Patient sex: M
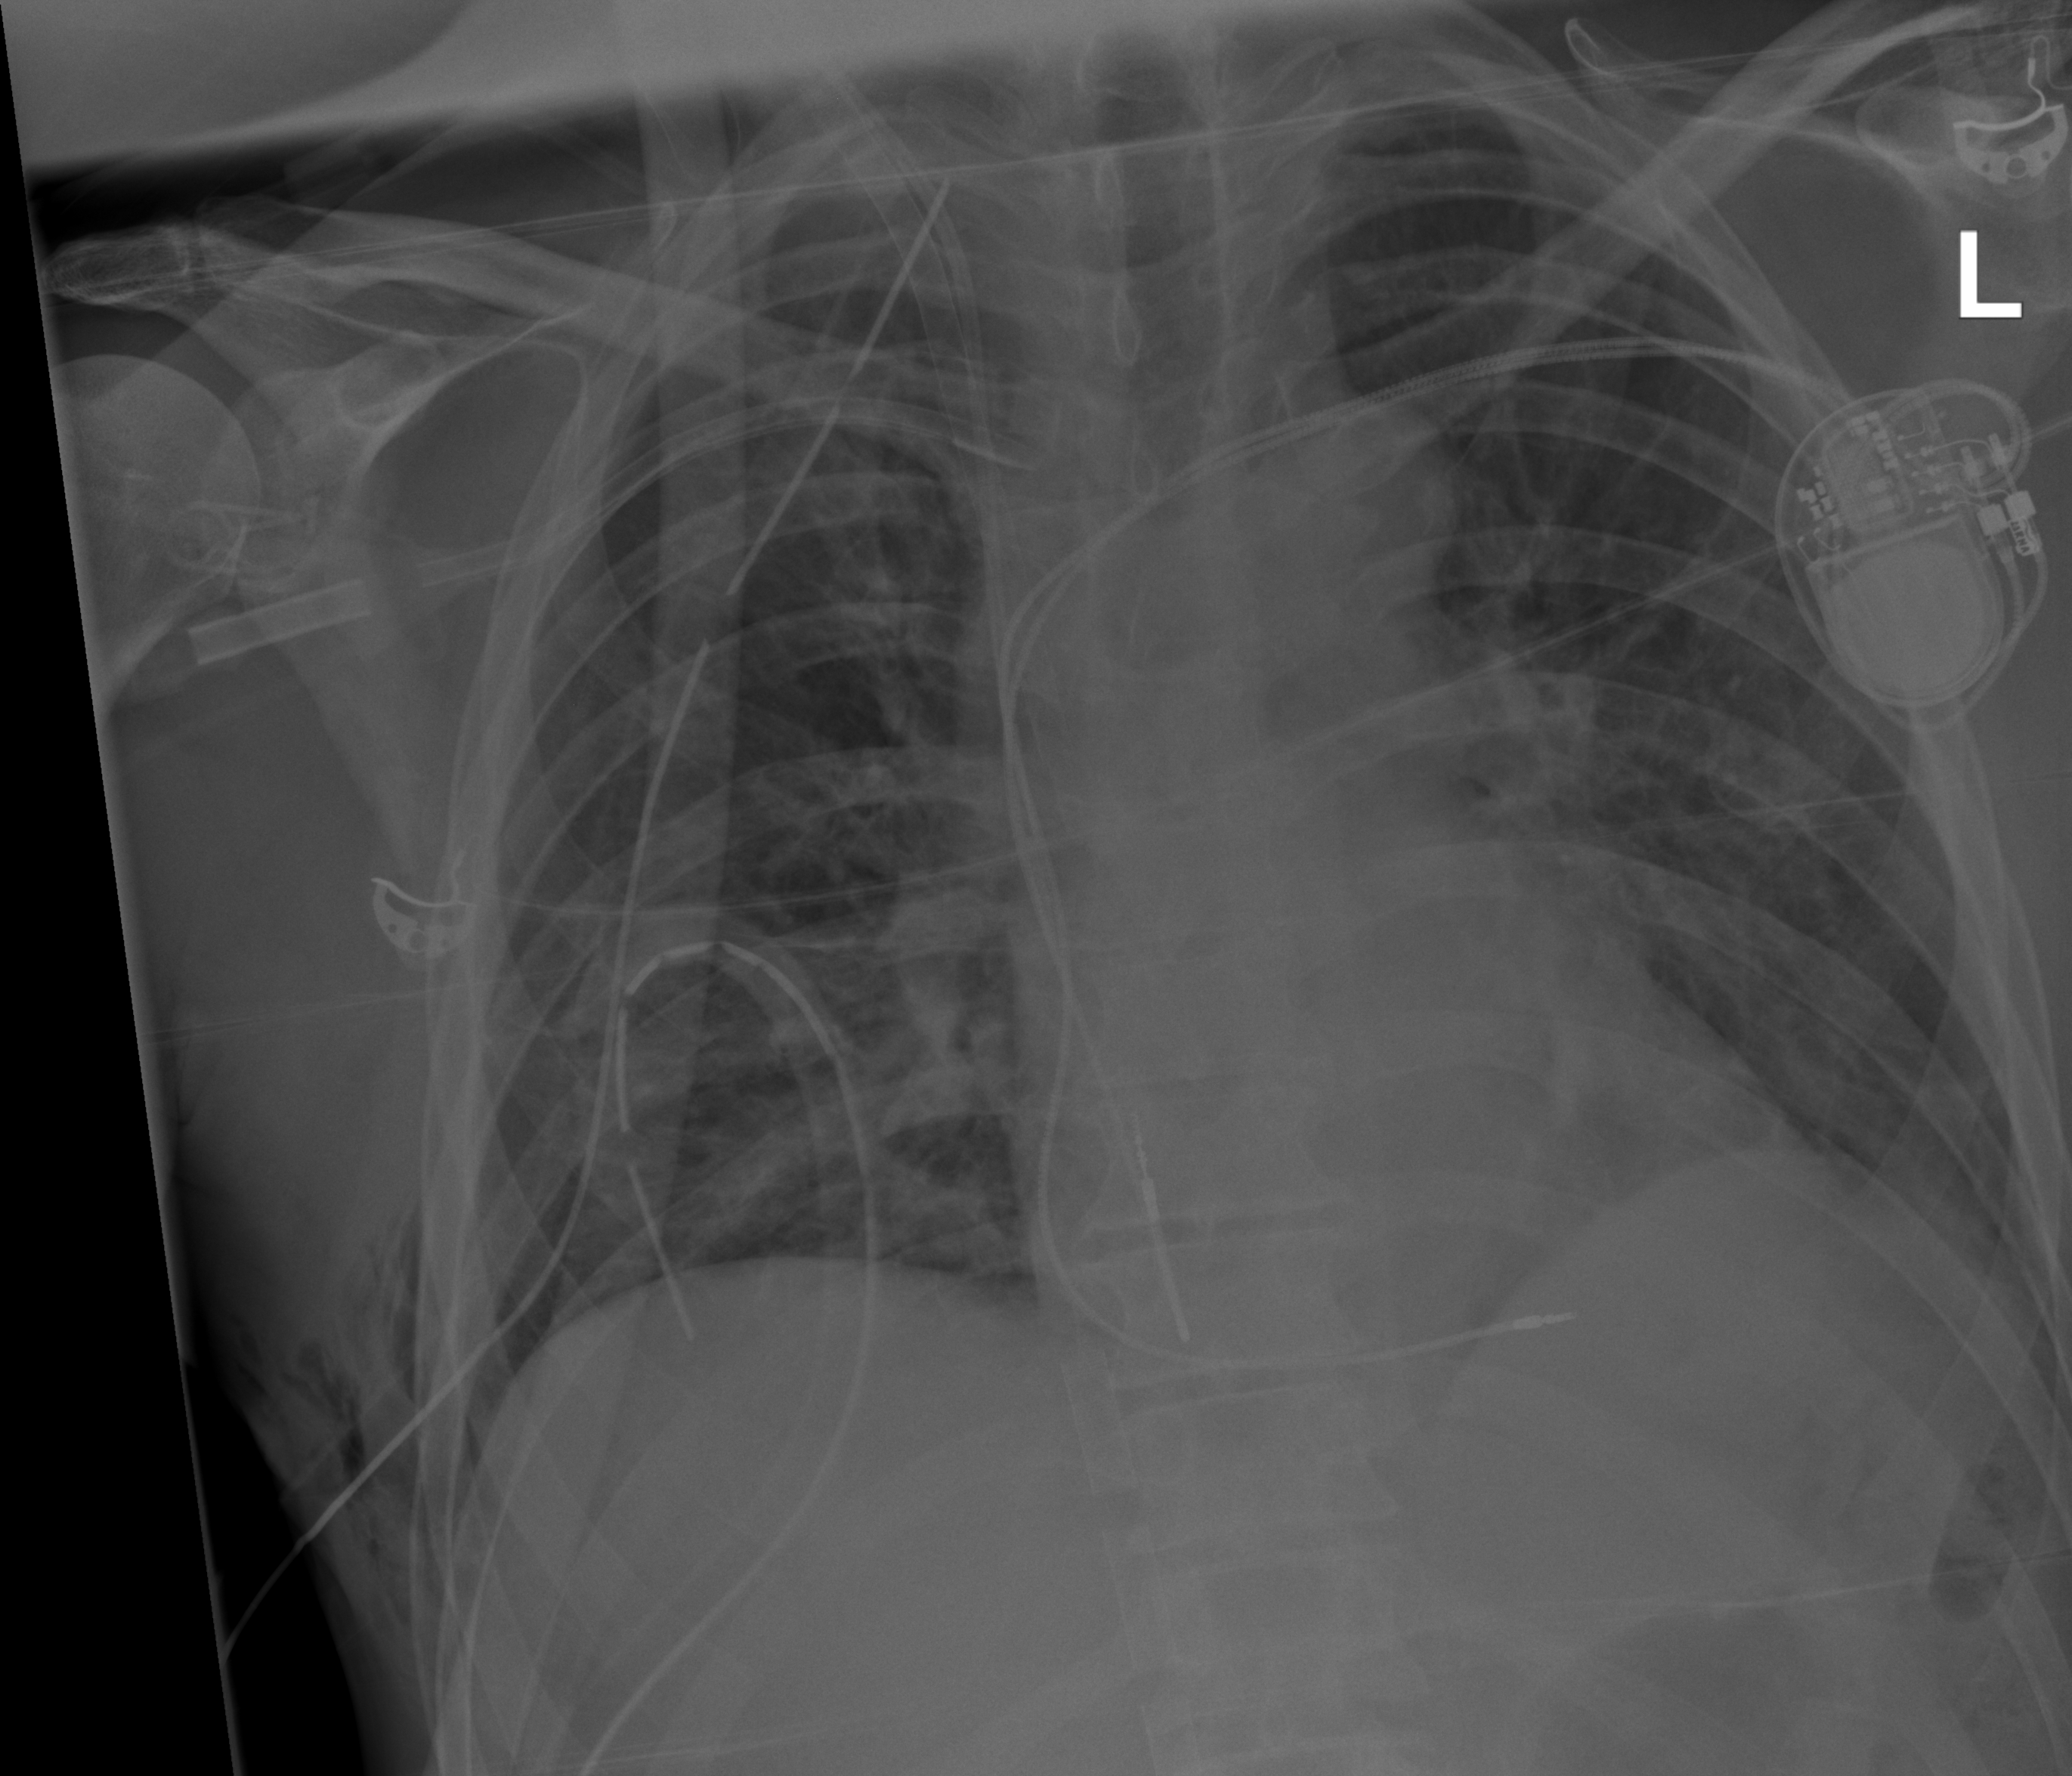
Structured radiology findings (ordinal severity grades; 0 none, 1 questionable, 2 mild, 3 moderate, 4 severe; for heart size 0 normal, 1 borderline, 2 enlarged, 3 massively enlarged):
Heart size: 0
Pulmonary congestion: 0
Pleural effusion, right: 0
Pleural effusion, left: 0
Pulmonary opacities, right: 1
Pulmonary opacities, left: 0
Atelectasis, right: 2
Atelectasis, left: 2